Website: lowes
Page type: customer-info-address
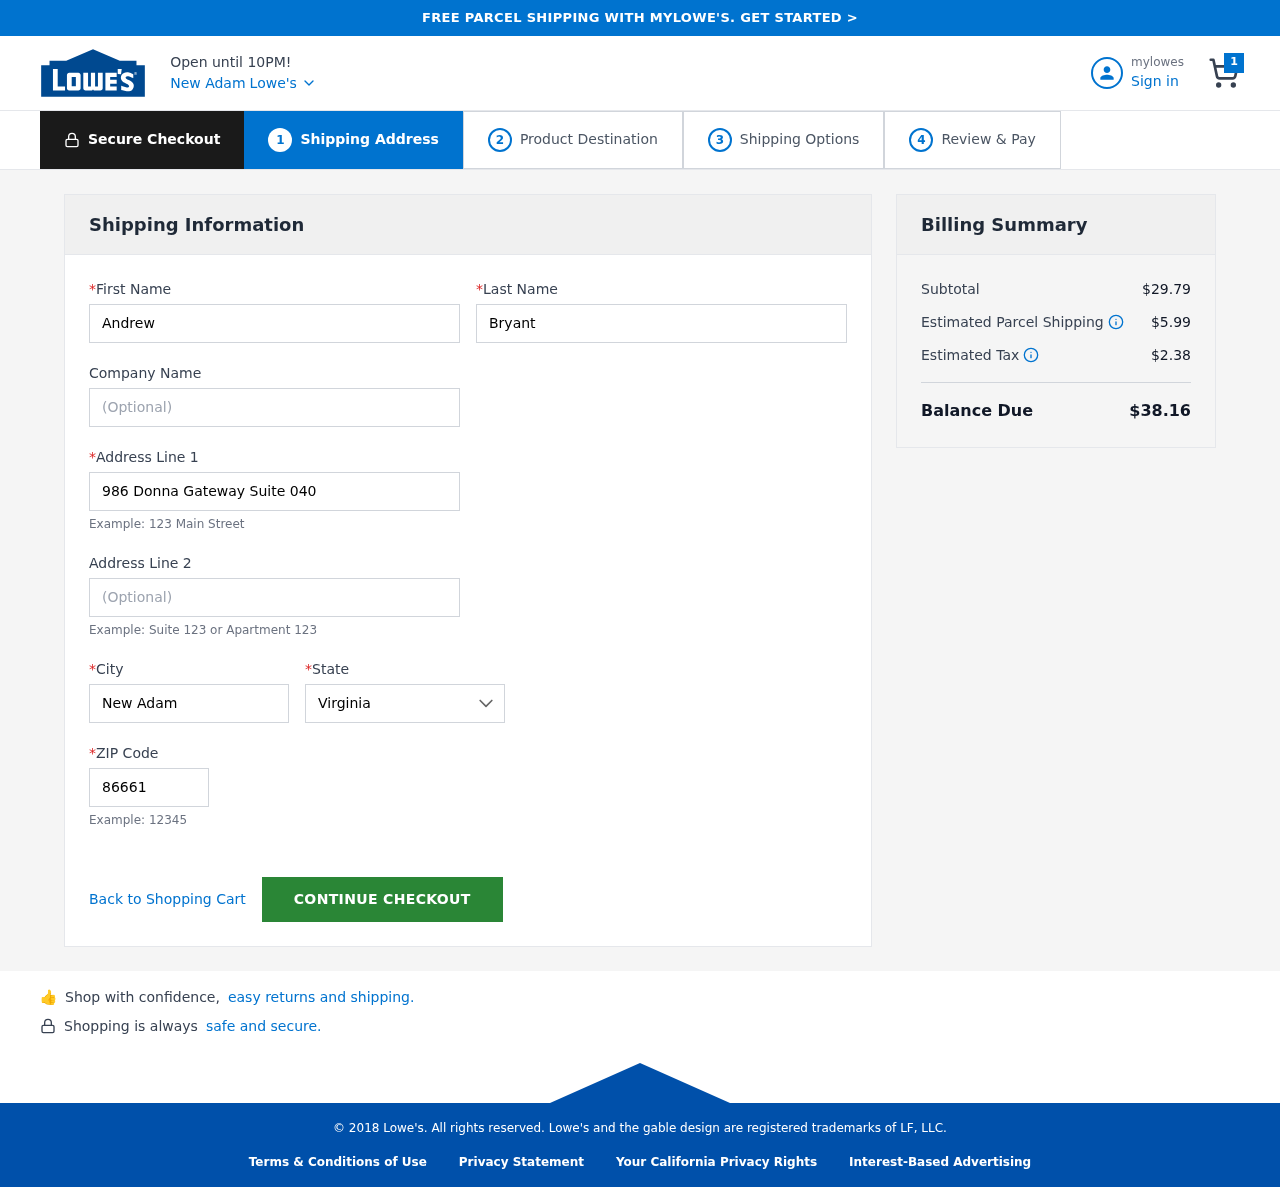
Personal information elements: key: PII_CITY
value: New Adam
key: PII_FIRSTNAME
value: Andrew
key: PII_LASTNAME
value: Bryant
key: PII_POSTCODE
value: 86661
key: PII_STATE
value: Virginia
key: PII_STREET
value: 986 Donna Gateway Suite 040
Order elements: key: ORDER_NUM_ITEMS
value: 1
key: ORDER_SUBTOTAL
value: $29.79
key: ORDER_SHIPPING_COST
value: $5.99
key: ORDER_TAX
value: $2.38
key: ORDER_TOTAL
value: $38.16